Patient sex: M
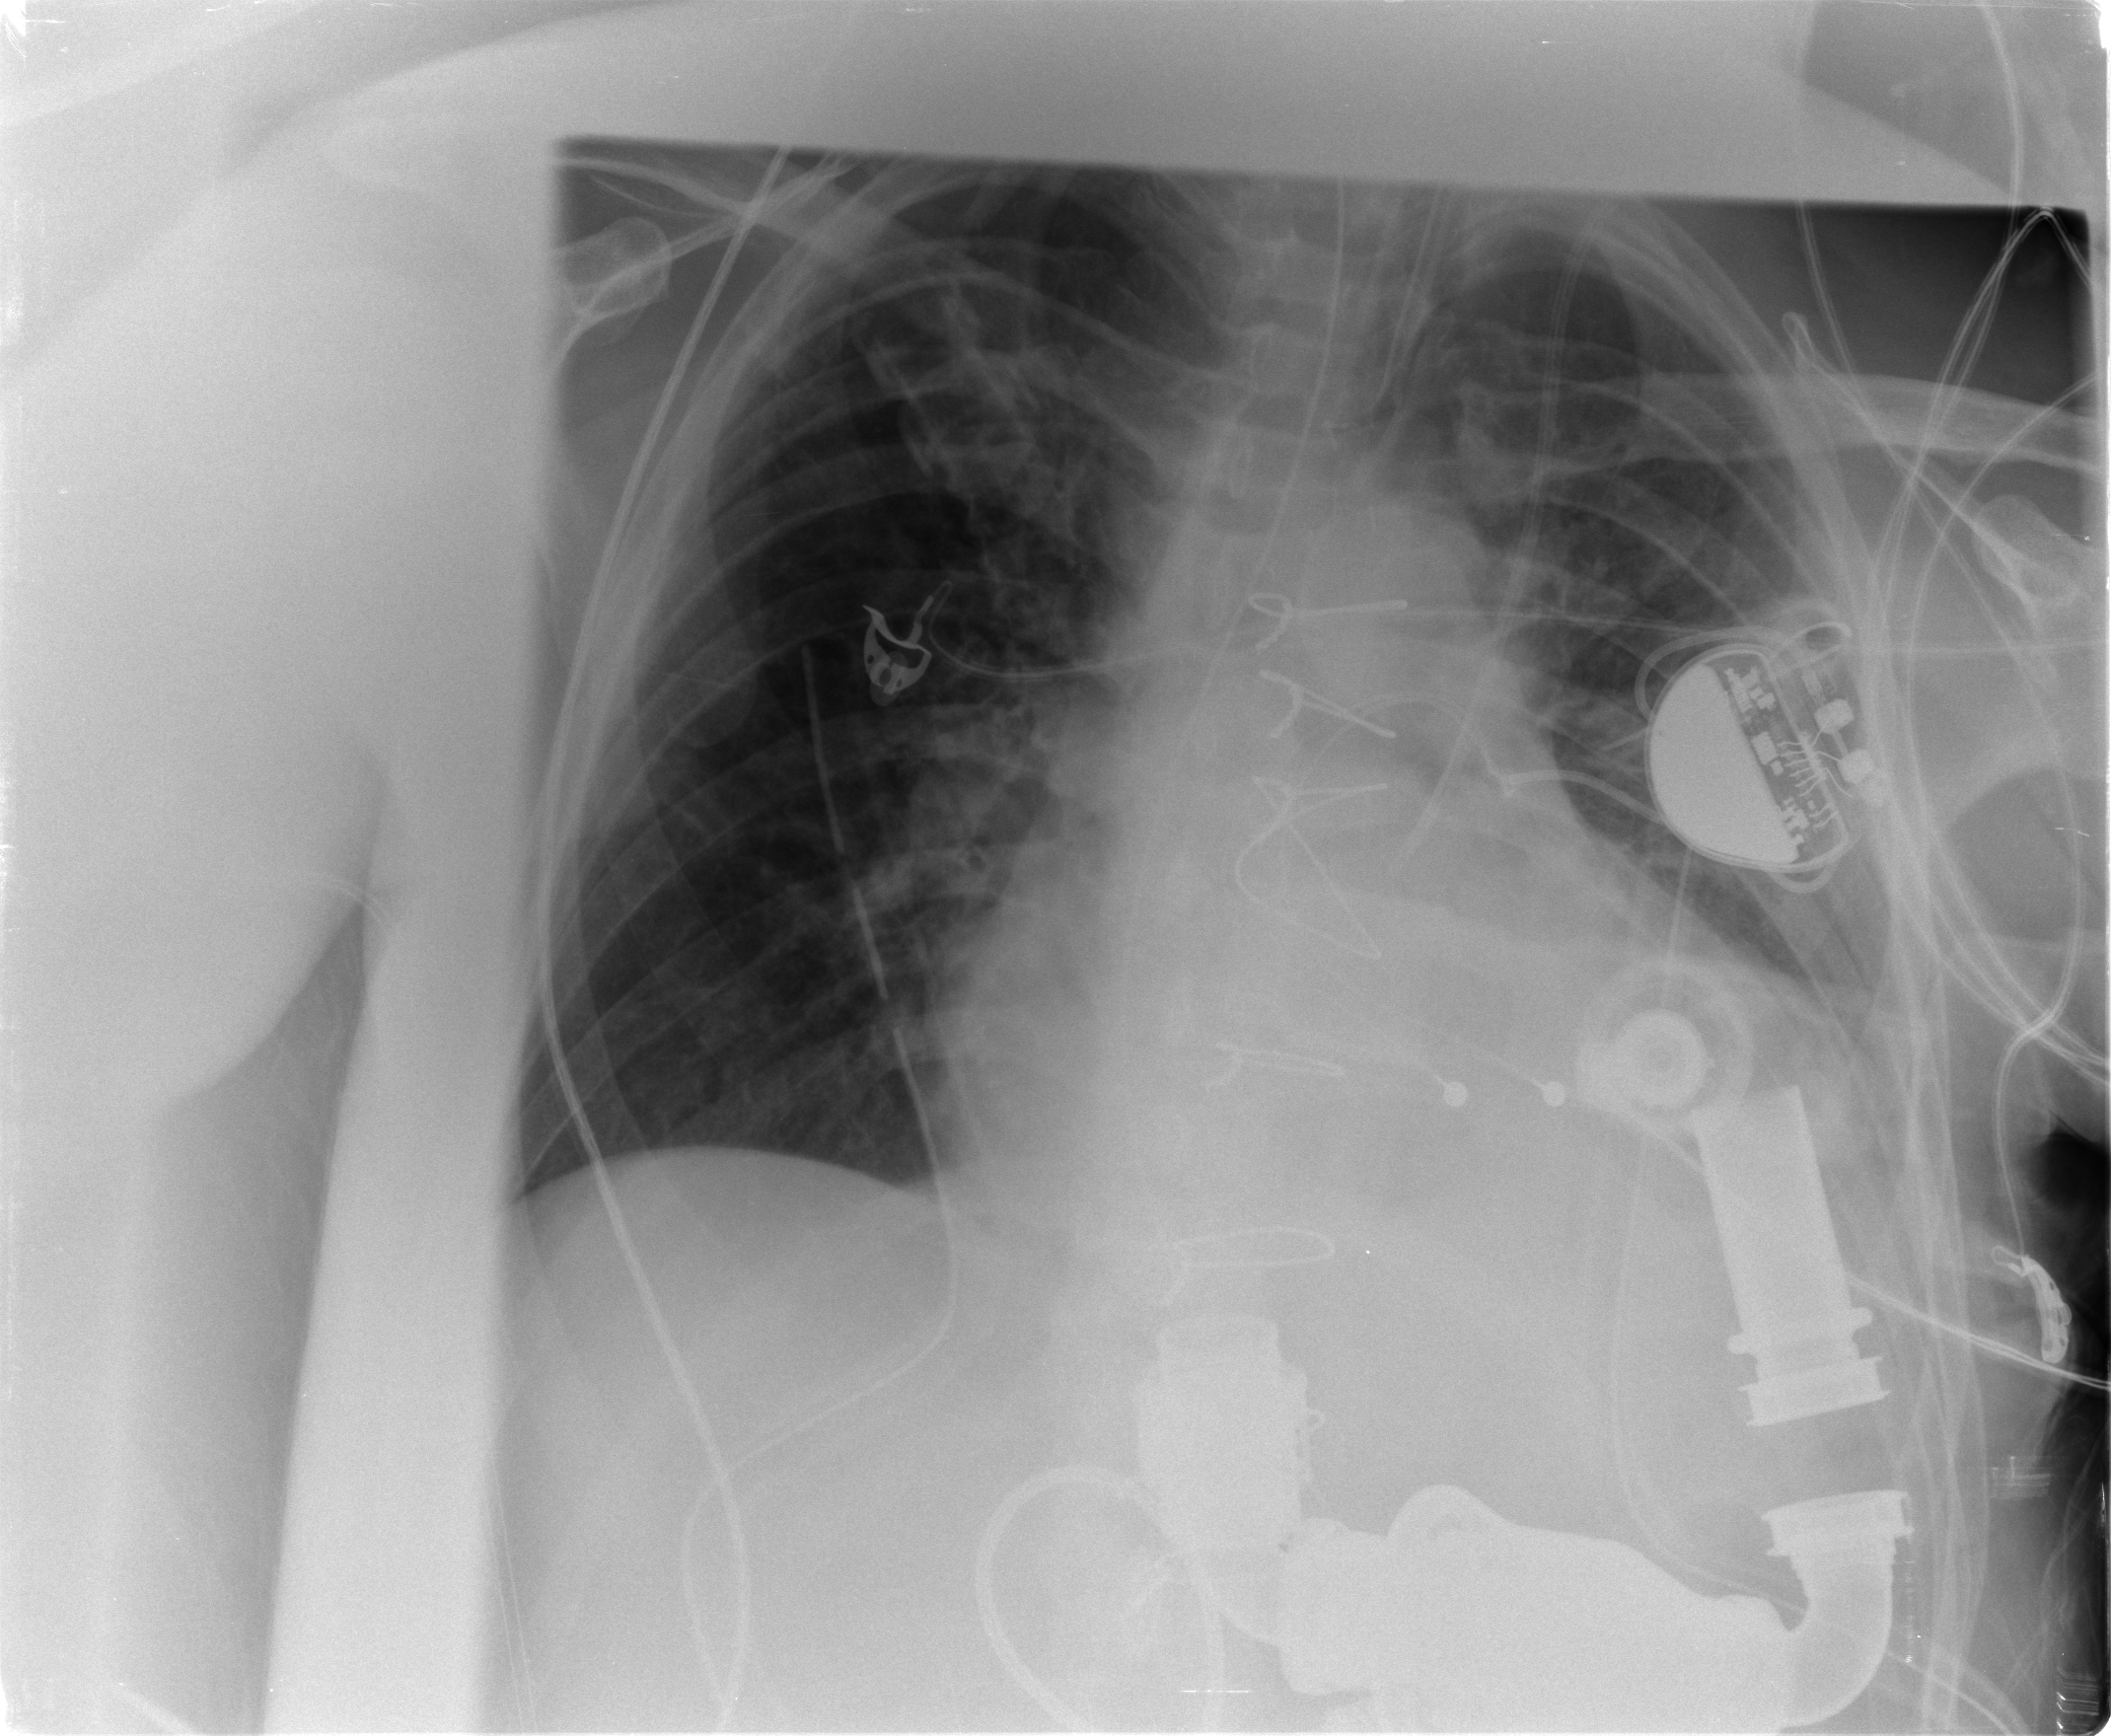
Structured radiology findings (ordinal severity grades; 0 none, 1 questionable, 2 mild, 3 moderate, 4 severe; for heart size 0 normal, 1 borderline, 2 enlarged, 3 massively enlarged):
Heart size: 2
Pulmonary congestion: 2
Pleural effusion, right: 0
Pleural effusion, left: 2
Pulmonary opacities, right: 0
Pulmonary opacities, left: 0
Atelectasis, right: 0
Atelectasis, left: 2